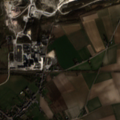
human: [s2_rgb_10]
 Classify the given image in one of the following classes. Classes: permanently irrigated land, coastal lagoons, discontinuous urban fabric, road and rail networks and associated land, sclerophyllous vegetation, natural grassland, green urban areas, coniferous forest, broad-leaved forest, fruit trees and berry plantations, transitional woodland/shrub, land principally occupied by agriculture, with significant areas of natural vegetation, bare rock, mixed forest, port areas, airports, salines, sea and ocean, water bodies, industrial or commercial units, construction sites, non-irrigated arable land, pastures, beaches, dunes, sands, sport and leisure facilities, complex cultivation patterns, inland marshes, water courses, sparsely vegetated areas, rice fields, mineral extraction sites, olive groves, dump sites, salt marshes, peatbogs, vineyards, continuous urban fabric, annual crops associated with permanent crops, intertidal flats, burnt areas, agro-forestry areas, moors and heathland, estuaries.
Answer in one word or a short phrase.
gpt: discontinuous urban fabric, mineral extraction sites, non-irrigated arable land, pastures